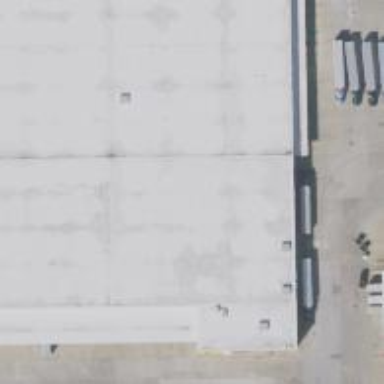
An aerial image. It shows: Warehouse.